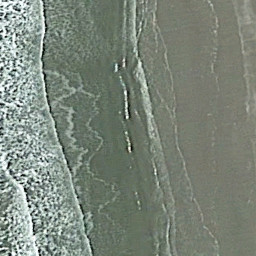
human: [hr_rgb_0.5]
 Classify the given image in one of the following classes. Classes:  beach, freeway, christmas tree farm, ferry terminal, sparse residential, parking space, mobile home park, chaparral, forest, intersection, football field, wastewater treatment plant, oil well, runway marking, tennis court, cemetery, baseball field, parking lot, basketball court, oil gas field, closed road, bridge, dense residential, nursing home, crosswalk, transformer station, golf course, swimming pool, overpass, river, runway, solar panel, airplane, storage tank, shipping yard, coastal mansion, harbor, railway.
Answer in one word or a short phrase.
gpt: beach